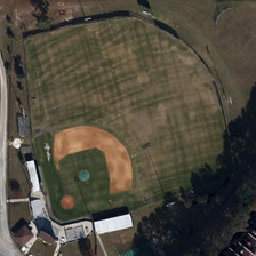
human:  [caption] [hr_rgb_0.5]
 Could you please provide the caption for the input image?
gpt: The red track separates the baseball field from the gray house.

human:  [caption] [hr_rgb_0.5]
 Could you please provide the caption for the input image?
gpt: There is an open space next to the baseball field.

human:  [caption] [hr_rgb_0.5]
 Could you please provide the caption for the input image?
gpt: There is an open seat next to the baseball field.

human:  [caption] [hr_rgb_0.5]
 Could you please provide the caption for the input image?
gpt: The red track separates the baseball field from the gray house.

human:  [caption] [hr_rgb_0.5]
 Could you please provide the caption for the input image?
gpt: Next to the baseball field is an empty place.